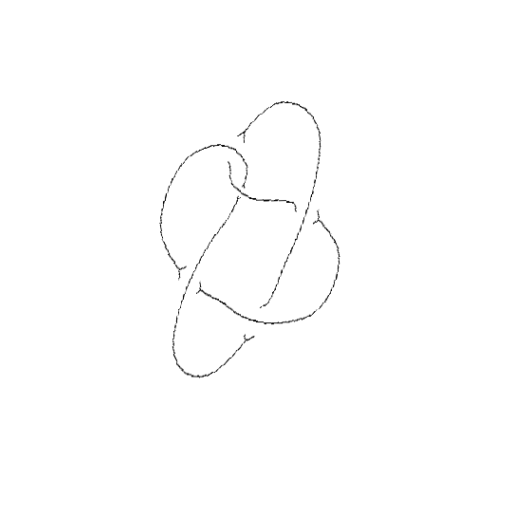
Crossing number: 5